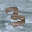
Label: 3